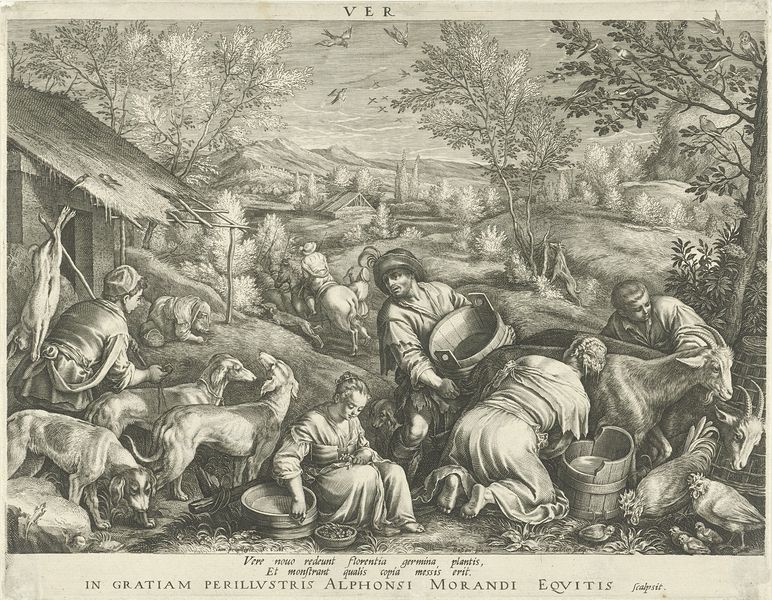
Titel: Lente
Künstler: Raphaël (I) Sadeler
Standort: Amsterdam
Institution: Rijksmuseum
Schlagwörter: baum, himmel, wasser, bäume, frauen, landschaft, menschen, mädchen, frau, männer, dach, haus, hunde, tiere, häuser, hügel, natur, vögel, hütte, land, arbeit, bauern, pferd, pferde, hase, kübel, füße, ernte, berge, dorf, bauernhof, frühling, schlachterei, stich, text, küken, fass, stall, landwirtschaft, melken, hahn, bottich, huhn, eimer, kupferstich, schafe, hirten, ziege, ziegen, hühner, bütte, hüser, sieb, jahreszeiten, bäue, bbütte